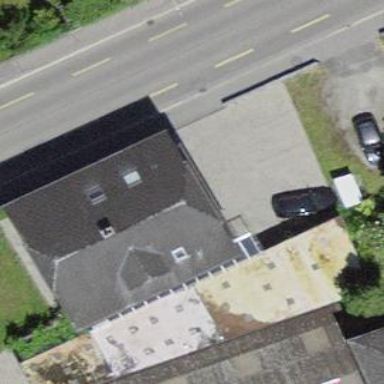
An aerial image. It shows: Garage.